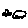
Label: car